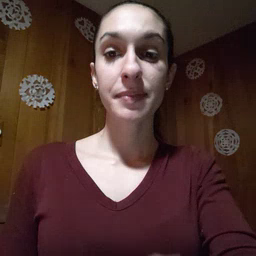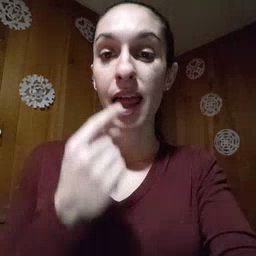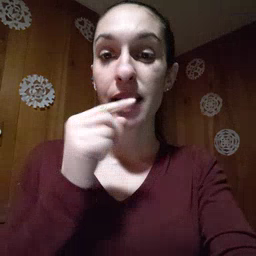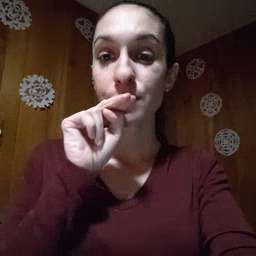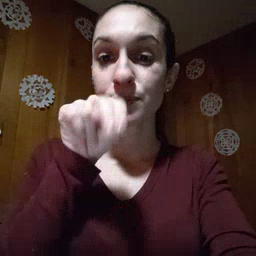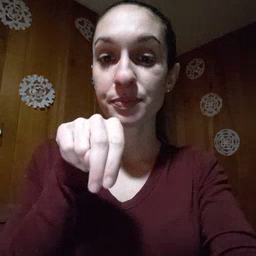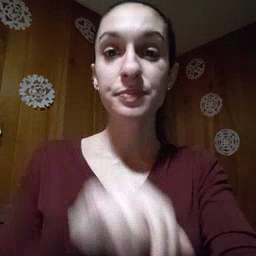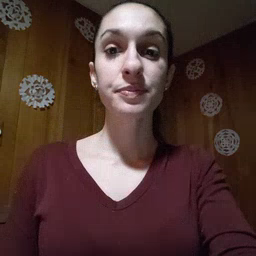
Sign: tongue